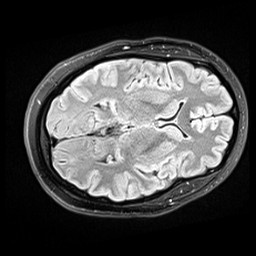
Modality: FLAIR
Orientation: axial
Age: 23
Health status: healthy
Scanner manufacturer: siemens
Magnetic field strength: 3 T
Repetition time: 9 s
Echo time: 0.088 s